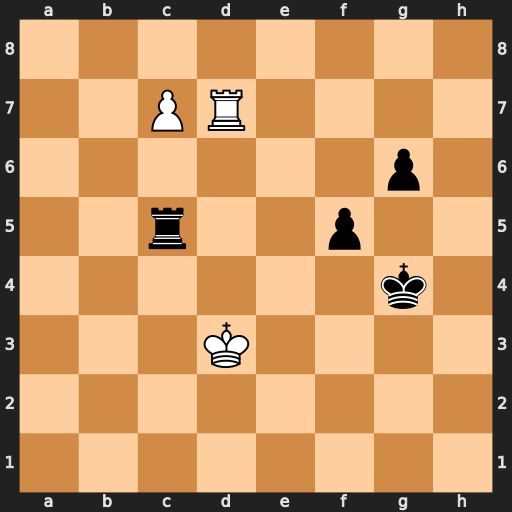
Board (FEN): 8/2PR4/6p1/2r2p2/6k1/3K4/8/8
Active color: w
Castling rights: -
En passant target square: -
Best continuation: Rd4+ Kg3 Rc4 Rxc7 Rxc7